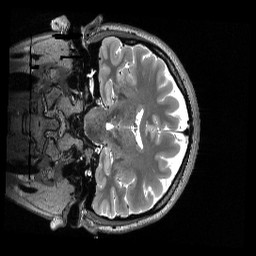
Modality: T2w
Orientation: coronal
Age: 25
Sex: female
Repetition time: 3.2 s
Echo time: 0.563 s